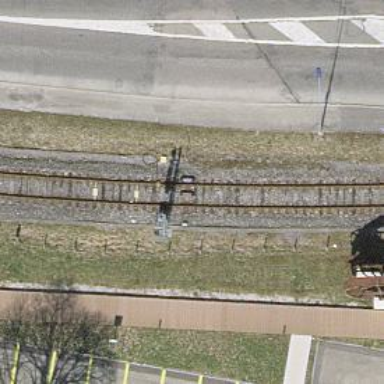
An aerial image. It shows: Railway signal.